Question: I have developed an Android app, which consists in a listview of items populated from strings, which changes the color of each list row depending on a word coincidence.
Now i'm trying to develop same app, for the web. After being investigating, the best way I did found, was using JQuery Mobile.
So, now I want to accomplish the same, a ListView that conditionally changes each list item background-color conditionally.
After several days investigating and learning, I'm populating the list from a JSON, <URL>
'''
//JSON goes above here
$(document).on("pageinit", "#info-page", function () {
//set up string for adding <li/>
var li = "";
//container for $li to be added
$.each(info, function (i, name) {
//add the <li> to "li" variable
//note the use of += in the variable
//meaning I'm adding to the existing data. not replacing it.
//store index value in array as id of the <a> tag
li += '<li><a href="#" id="' + i + '" class="info-go">' + name.Numero + '<p>' + name.Origen + '</p></a></li>';'</a></li>';
});
//append list to ul
$("#prof-list").append(li).promise().done(function () {
//wait for append to finish - thats why you use a promise()
//done() will run after append is done
//add the click event for the redirection to happen to #details-page
$(this).on("click", ".info-go", function (e) {
e.preventDefault();
//store the information in the next page's data
$("#details-page").data("info", info[this.id]);
//change the page # to second page.
//Now the URL in the address bar will read index.html#details-page
//where #details-page is the "id" of the second page
//we're gonna redirect to that now using changePage() method
$.mobile.changePage("#details-page");
});
//refresh list to enhance its styling.
$(this).listview("refresh");
});
});
//use pagebeforeshow
//DONT USE PAGEINIT!
//the reason is you want this to happen every single time
//pageinit will happen only once
$(document).on("pagebeforeshow", "#details-page", function () {
//get from data - you put this here when the "a" wa clicked in the previous page
var info = $(this).data("info");
//string to put HTML in
var info_view = "";
//use for..in to iterate through object
for (var key in info) {
//Im using grid layout here.
//use any kind of layout you want.
//key is the key of the property in the object
//if obj = {name: 'k'}
//key = name, value = k
info_view += '<div class="ui-grid-a"><div class="ui-block-a"><div class="ui-bar field" style="font-weight : bold; text-align: left;">' + key + '</div></div><div class="ui-block-b"><div class="ui-bar value" style="width : 75%">' + info[key] + '</div></div></div>';
}
//add this to html
$(this).find("[data-role=content]").html(info_view);
});
'''
(or any other variable I could include in the JSON, would only be three variables):
This is what i have in Android, just to clarify what I want:
'''
if (additiveslist.get(position).getOrigen().equals("Vegano")) {
holder.relativeLayout.setBackgroundColor(0xB790D55D);
}
if (additiveslist.get(position).getOrigen().equals("Dudoso")) {
holder.relativeLayout.setBackgroundColor(0x96F6B22D);
}
if (additiveslist.get(position).getOrigen().equals("No vegano")) {
holder.relativeLayout.setBackgroundColor(0x84f51000);
}
'''
And this is how it looks like on Android App:

Hope I explained well and someone can help me, because I am a complete beginner in JQuery Mobile (or maybe I did wrong choosing JQuery Mobile to do this kind of web app...)
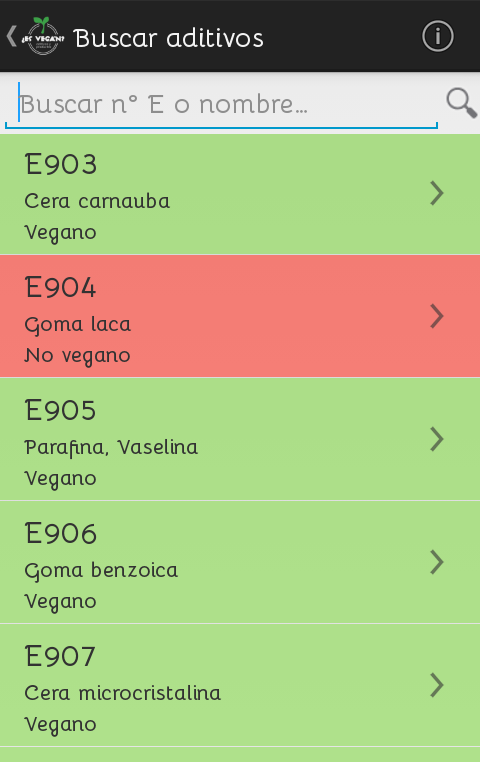
Answer: You can create CSS classes for each of the background colors e.g.:
'''
.vegano {
background-color: #ABDD87 !important;
}
.dudoso {
background-color: #F5CB98 !important;
}
.novegano {
background-color: #F47D75 !important;
}
'''
Then in the script when you are iterating the data, add the appropriate class to the anchor within the LI based on your criteria, e.g.:
'''
$.each(info, function (i, name) {
//add the <li> to "li" variable
//note the use of += in the variable
//meaning I'm adding to the existing data. not replacing it.
//store index value in array as id of the <a> tag
var bColor = "vegano";
if (name.Origen == "Dudoso") {
bColor = "dudoso";
} else if (name.Origen == "No vegano") {
bColor = "novegano";
}
li += '<li><a href="#" id="' + i + '" class="info-go ' + bColor + '">' + name.Numero + '<p>' + name.Origen + '</p></a></li>';'</a></li>';
});
'''
> Here is your updated <URL>
P.S. Once you start changing the backcolor, you might want to get rid of the default jQM text shadows with this CSS:
'''
#prof-list li a{
text-shadow: none;
}
'''